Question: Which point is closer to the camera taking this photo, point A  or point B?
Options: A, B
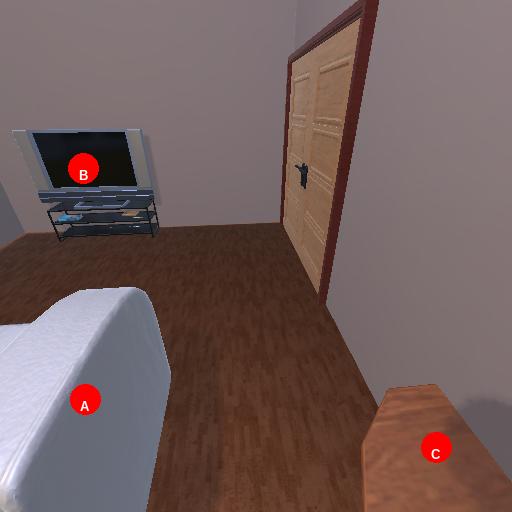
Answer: A